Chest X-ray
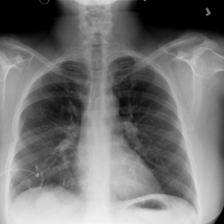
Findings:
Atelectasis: negative
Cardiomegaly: negative
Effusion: negative
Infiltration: negative
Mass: positive
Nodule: negative
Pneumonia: negative
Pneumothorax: negative
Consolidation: negative
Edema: negative
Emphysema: negative
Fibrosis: negative
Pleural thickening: negative
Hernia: negative